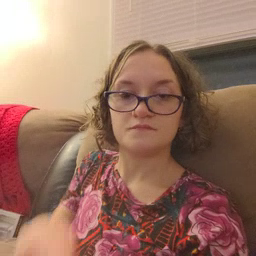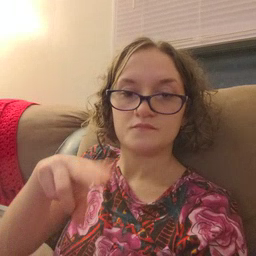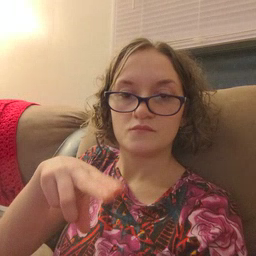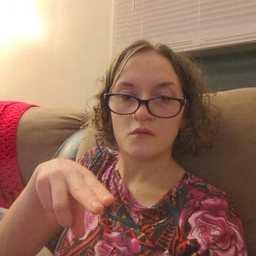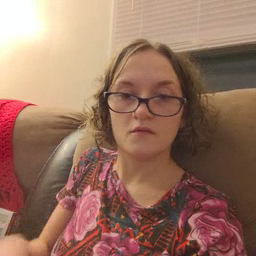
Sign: chair